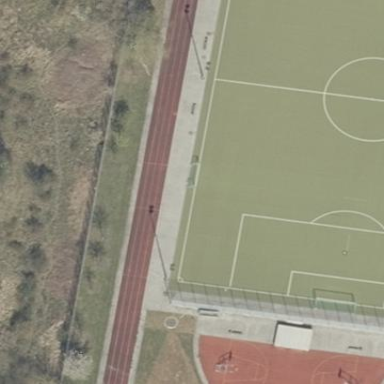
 designed for leisure and sports activities."